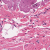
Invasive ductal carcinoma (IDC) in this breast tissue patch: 0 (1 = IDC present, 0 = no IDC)